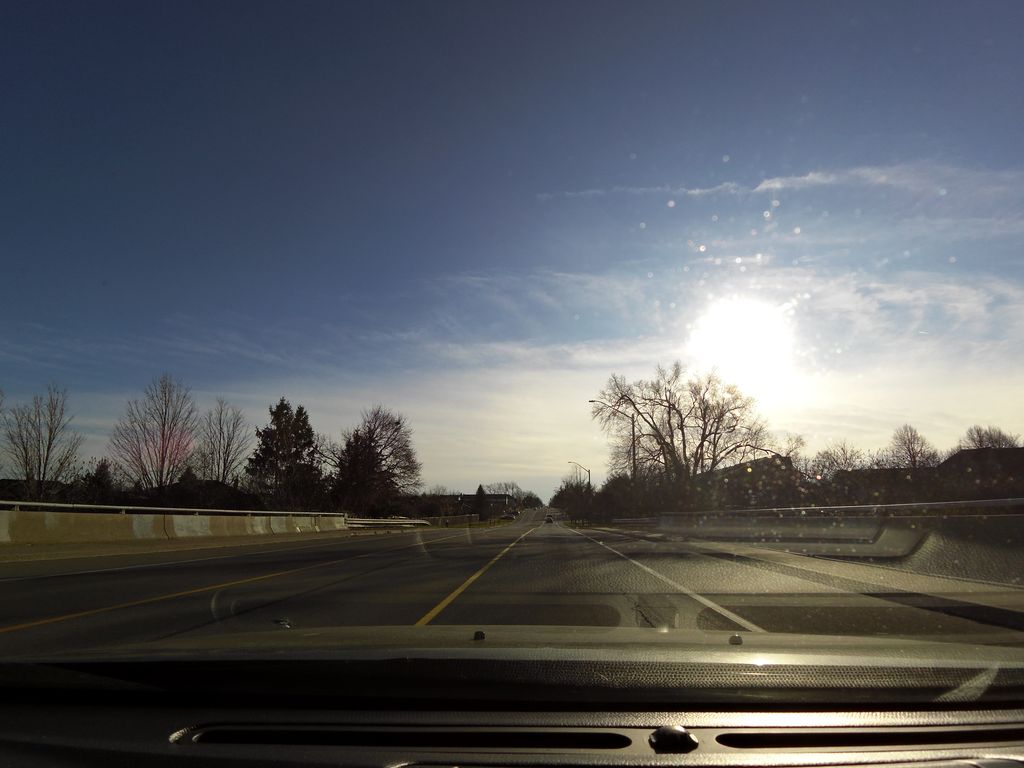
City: hamilton